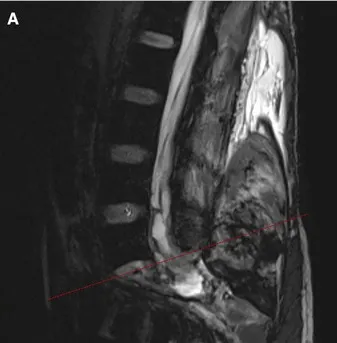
Sagittal.
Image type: radiology (mri)